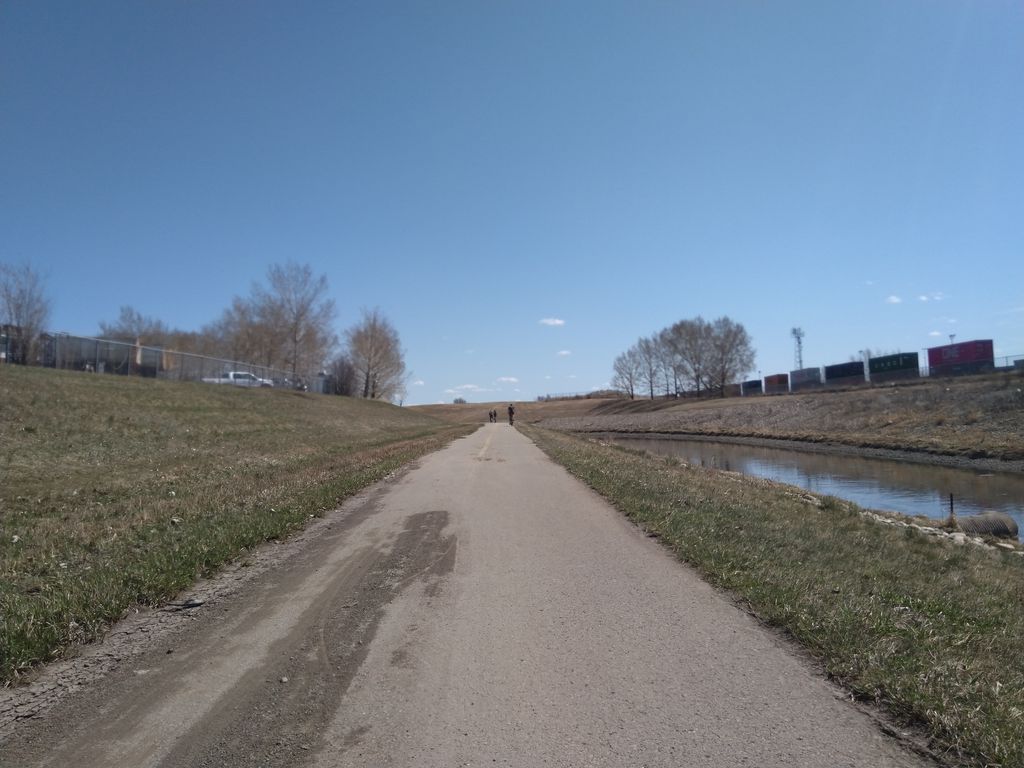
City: calgary